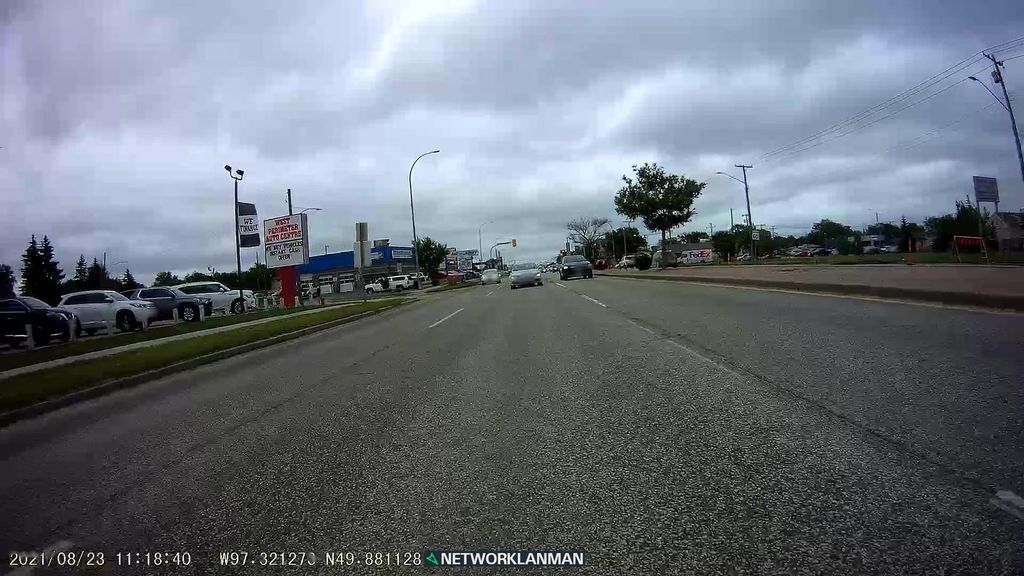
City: winnipeg